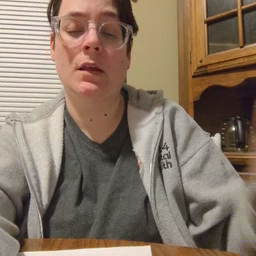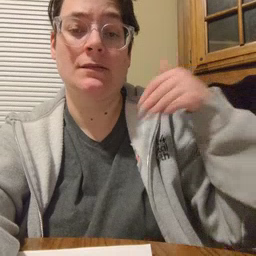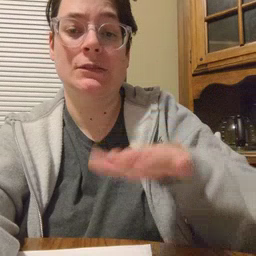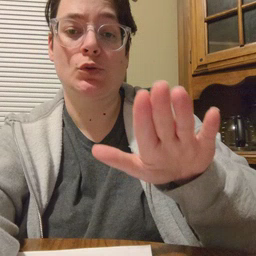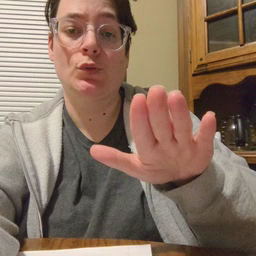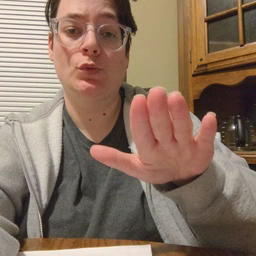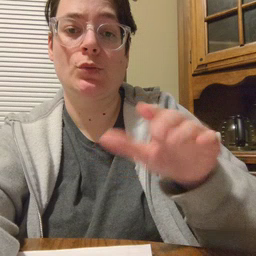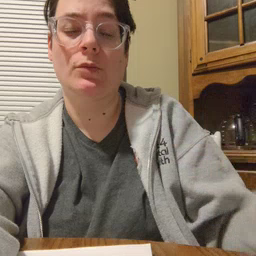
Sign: into